Field crop: tomato
Growth stage: 1
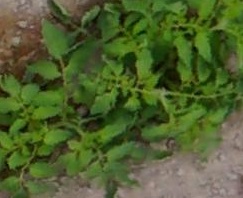
Species: tomato